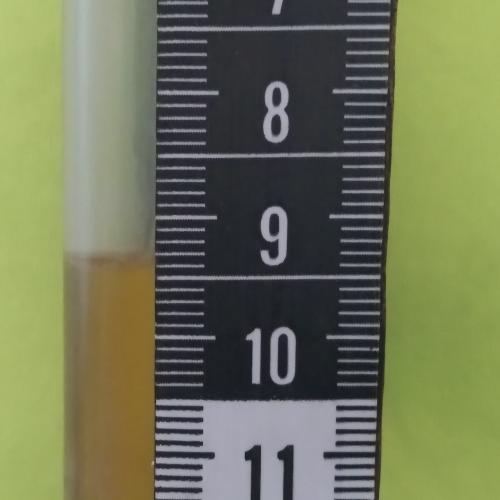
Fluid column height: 9.3 cm